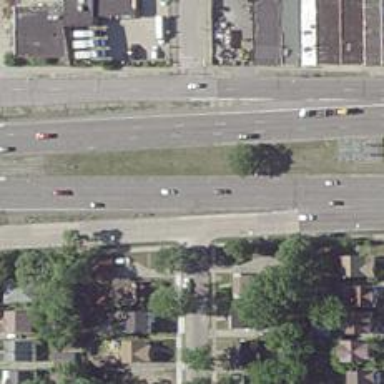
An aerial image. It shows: Trunk highway.